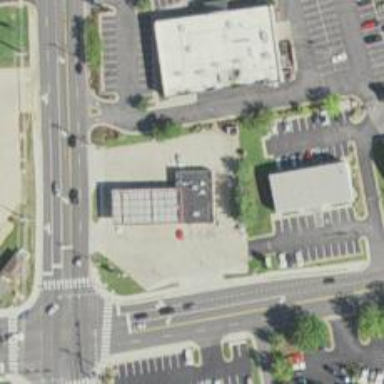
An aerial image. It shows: Convenience shop.